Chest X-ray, PA view. Patient: 21 years old, sex M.
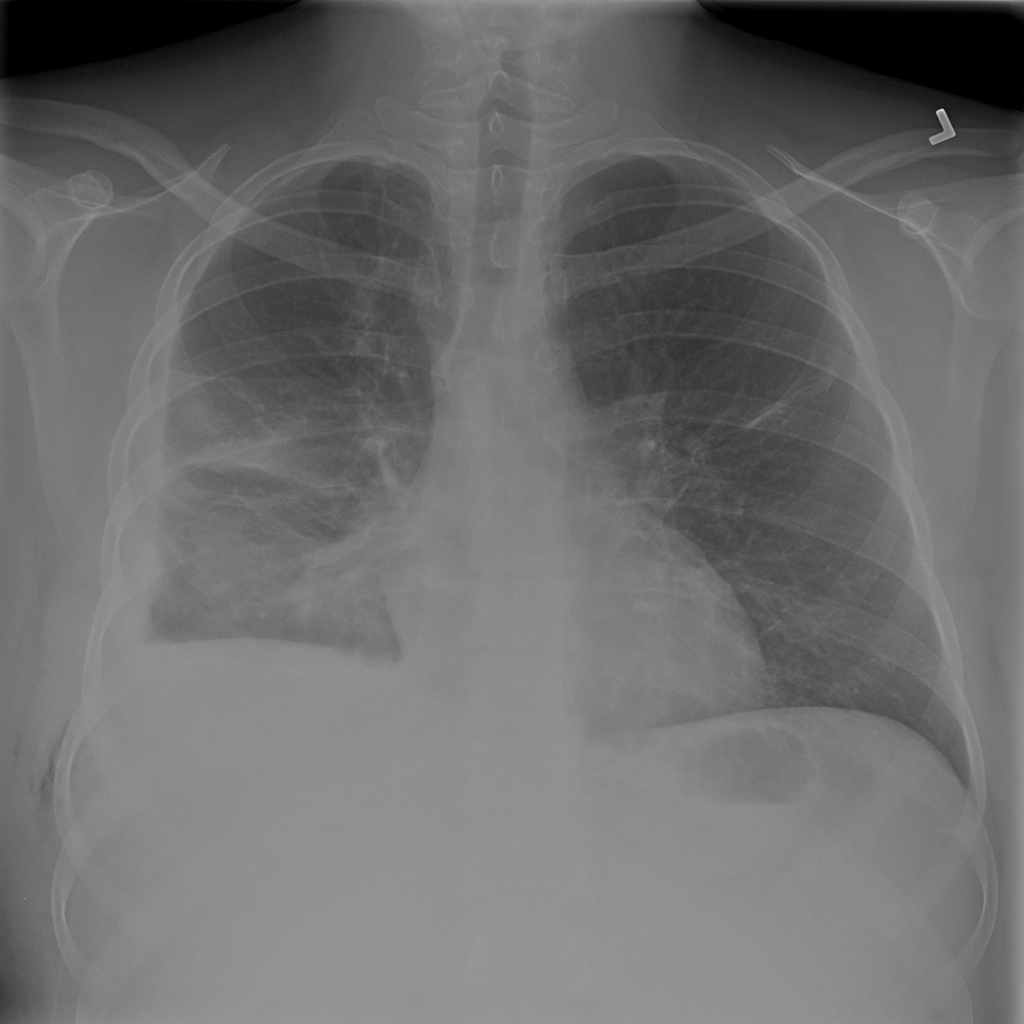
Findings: No Finding